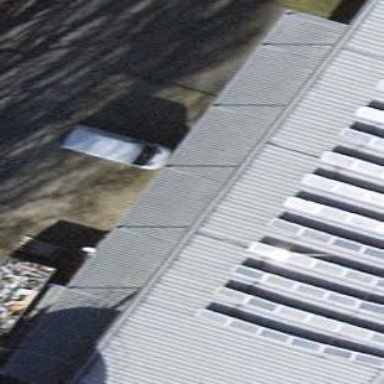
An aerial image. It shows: Part of building with flat metal roof.